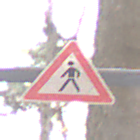
Verkehrszeichen: FussgaengerRechts
Umgebung: Outdoor, Nature
Tageszeit: MorningAfternoon
Wetter: Overcast
Licht: Natural
Jahreszeit: Autumn
Kontrast: LowContrast